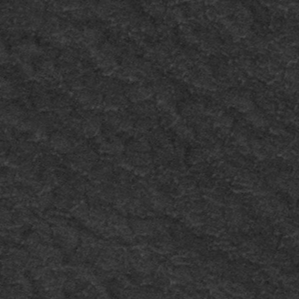
Label: frost